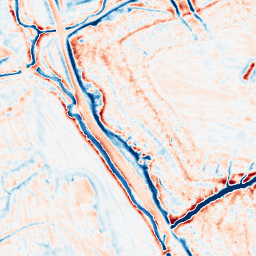
Category: edge_preserving
Decomposition family: bilateral
Decomposition parameters: d: 15
sigma_color: 100
sigma_space: 100
Upsampling method: bspline
Upsampling parameters: scale: 8
Upsampling scale: 8